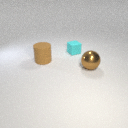
large brown metal sphere to the right of small cyan rubber cube